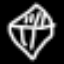
Label: diamond